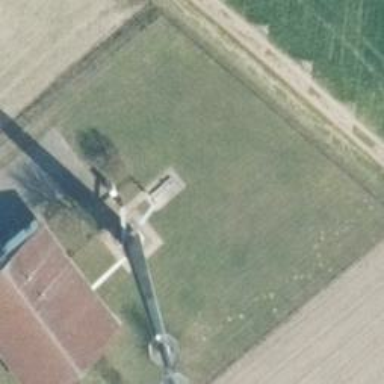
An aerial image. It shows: Communication mast tower.